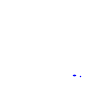
Particle: proton